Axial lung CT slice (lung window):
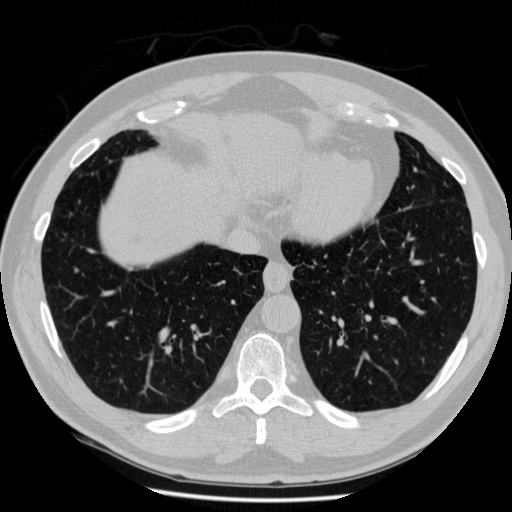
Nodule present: no